Question: I have a gridview with two textboxes in the footer. What's required is get the textbox values, store it to a datatable and then bind the same to the gridview.
I am unable to get the textbox values. They show up empty (as you can see). Where am I going wrong.

ASPX:
'''
<asp:GridView ID="gv" runat="server" AutoGenerateColumns="False"
ShowFooter="true" OnRowDataBound="gv_RowDataBound"
OnRowCommand="gv_RowCommand">
<Columns>
<asp:TemplateField>
<ItemTemplate>
<asp:LinkButton ID="lnkEdit" runat="server" Text="Edit" CommandName="Edit">
</asp:LinkButton>
</ItemTemplate>
<EditItemTemplate>
<asp:LinkButton ID="lnkUpdate" runat="server" Text="Update"
CommandName="Update"></asp:LinkButton>
&nbsp;<asp:LinkButton ID="lnkCancel" runat="server" Text="Cancel"
CommandName="Cancel"></asp:LinkButton>
</EditItemTemplate>
</asp:TemplateField>
<asp:TemplateField HeaderText="S.No">
<ItemTemplate>
<%#Container.DataItemIndex %>
</ItemTemplate>
</asp:TemplateField>
<asp:TemplateField HeaderText="ID">
<ItemTemplate>
<asp:Label ID="lbId" runat="server" Text='<%#Eval("id") %>'></asp:Label>
</ItemTemplate>
<EditItemTemplate>
<asp:TextBox ID="txtId" runat="server" Text='<%#Eval("id") %>'>
</asp:TextBox>
</EditItemTemplate>
<FooterTemplate>
<asp:TextBox ID="txtNewId" runat="server"></asp:TextBox>
<asp:RequiredFieldValidator runat="server" ControlToValidate="txtNewId"
SetFocusOnError="true"
ErrorMessage="*" ForeColor="Red"></asp:RequiredFieldValidator>
</FooterTemplate>
</asp:TemplateField>
<asp:TemplateField HeaderText="NAME">
<ItemTemplate>
<asp:Label ID="lbName" runat="server" Text='<%#Eval("name") %>'></asp:Label>
</ItemTemplate>
<EditItemTemplate>
<asp:TextBox ID="txtName" runat="server" Text='<%#Eval("name") %>'>
</asp:TextBox>
</EditItemTemplate>
<FooterTemplate>
<asp:TextBox ID="txtNewName" runat="server"></asp:TextBox>
<asp:RequiredFieldValidator ID="RequiredFieldValidator1" runat="server"
ControlToValidate="txtNewName" SetFocusOnError="true"
ErrorMessage="*" ForeColor="Red"></asp:RequiredFieldValidator>
</FooterTemplate>
</asp:TemplateField>
<asp:TemplateField>
<ItemTemplate>
<asp:LinkButton ID="lnkDelete" runat="server" Text="Delete"
CommandName="Delete"></asp:LinkButton>
</ItemTemplate>
<FooterTemplate>
<asp:LinkButton ID="lnkInsert" runat="server" Text="Insert"
CommandName="Insert" ></asp:LinkButton>
</FooterTemplate>
</asp:TemplateField>
</Columns>
</asp:GridView>
'''
CS:
'''
protected void gv_RowCommand(object sender, GridViewCommandEventArgs e)
{
DataTable dt = new DataTable();
switch (e.CommandName)
{
case "Insert":
GridViewRow fRow = gv.FooterRow;
dt.Columns.Add("id");
dt.Columns.Add("name");
dt = (DataTable)ViewState["students"];
DataRow dr = dt.NewRow();
dr["id"] = ((TextBox)fRow.FindControl("txtNewId")).Text;
dr["name"] = ((TextBox)fRow.FindControl("txtNewName")).Text;
dt.Rows.Add(dr);
ViewState["students"] = dt;
gv.DataSource = ViewState["students"];
gv.DataBind();
break;
}
}
'''
The textboxes are txtNewId, txtNewName.
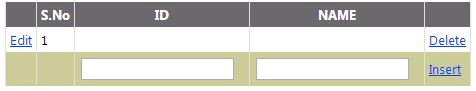
Answer: In the button click event, use the following to get the actual GridViewRow of the footerL
'''
protected void insertButton_Click(object sender, EventArgs e)
{
// This is the crux -
GridViewRow row = (GridViewRow)((sender as Button).NamingContainer);
// ...
// then you can get your textboxes
// Since we know it's an insert
dt.Columns.Add("id");
dt.Columns.Add("name");
dt = (DataTable)Session["students"];
DataRow dr = dt.NewRow();
TextBox txtnewid = (TextBox) row.FindControl("txtNewId");
TextBox txtnewName = (TextBox) row.FindControl("txtNewName");
dr["id"] = txtnewid.Text;
dr["name"] = txtnewName.Text ;
dt.Rows.Add(dr);
Session["students"] = dt;
gv.DataSource = dt;
gv.DataBind();
}
'''
The reason viewstate didn't work is because the viewstate lasts only between postbacks. Sessions stay alive for the duration of the user's session. The default is 20 minutes of idle time.
You would normally use ViewState for persisting data between pages during a postback.
This doesn't address best practice, it's just what it is.